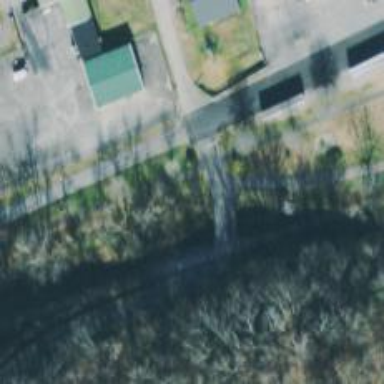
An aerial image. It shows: Residential road with bridge.